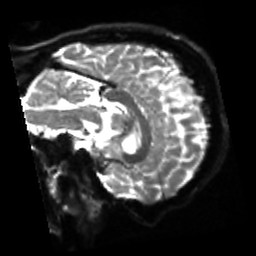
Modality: sbref
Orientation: sagittal
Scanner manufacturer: siemens
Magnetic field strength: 3 T
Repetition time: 4 s
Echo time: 0.0594 s